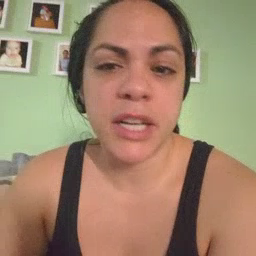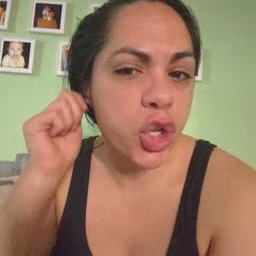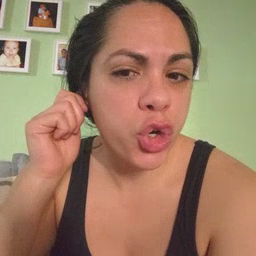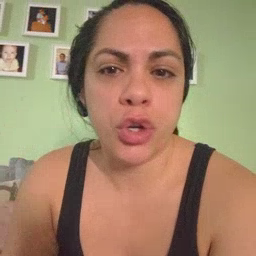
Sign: ear